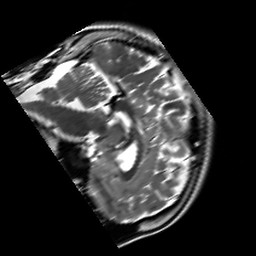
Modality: T2w
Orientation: sagittal
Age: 34
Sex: male
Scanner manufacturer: siemens
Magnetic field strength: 3 T
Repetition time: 7 s
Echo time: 0.09 s